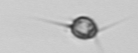
Label: Acanthoica_quattrospina